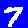
Digit: 7